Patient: sex F, age 53
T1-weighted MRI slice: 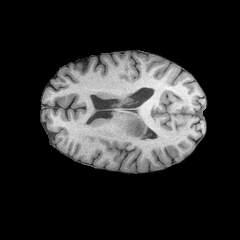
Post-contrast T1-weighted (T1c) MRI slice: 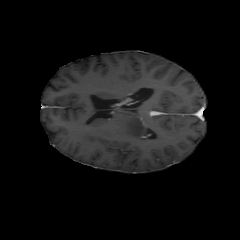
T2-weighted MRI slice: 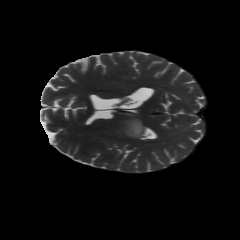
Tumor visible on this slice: yes
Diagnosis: Astrocytoma, IDH-wildtype
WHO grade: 3